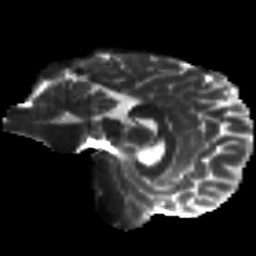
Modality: T2w
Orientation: sagittal
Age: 23
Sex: male
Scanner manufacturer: siemens
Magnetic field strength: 3 T
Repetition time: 8.8 s
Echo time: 0.085 s